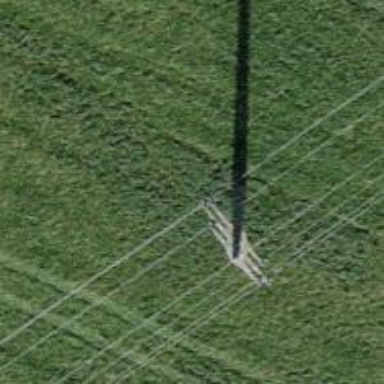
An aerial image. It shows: Concrete power pole.